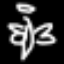
Label: angel